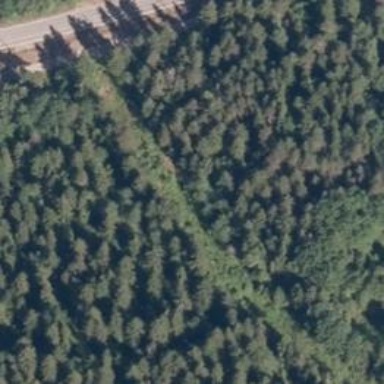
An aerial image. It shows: Forested area with dense woodland filled with trees.